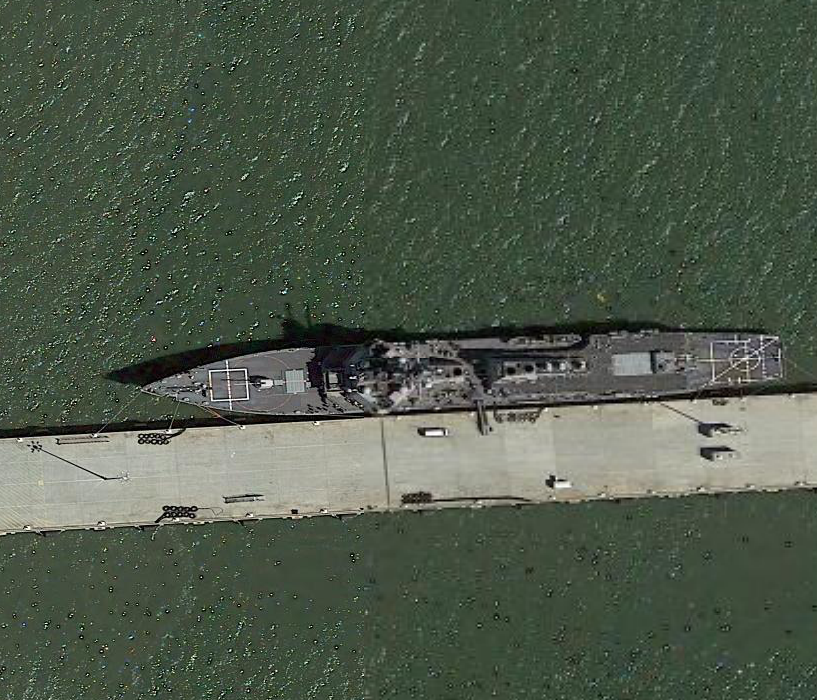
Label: Arleigh_Burke-class_destroyer